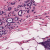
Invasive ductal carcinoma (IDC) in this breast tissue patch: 0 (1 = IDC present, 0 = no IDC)